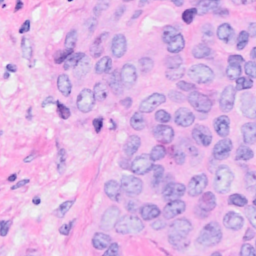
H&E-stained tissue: Breast